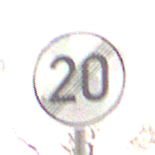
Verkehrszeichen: EndeGeschwindigkeit20
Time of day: Midday
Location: Outdoor (Nature)
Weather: Overcast
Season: NotSpecified
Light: Natural